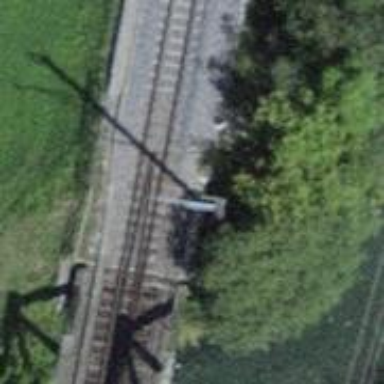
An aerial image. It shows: Narrow-gauge railway bridge with electrified contact lines over single track.